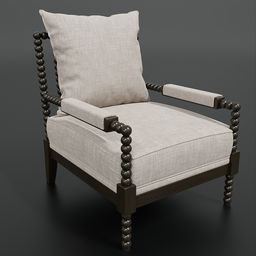
Label: furniture